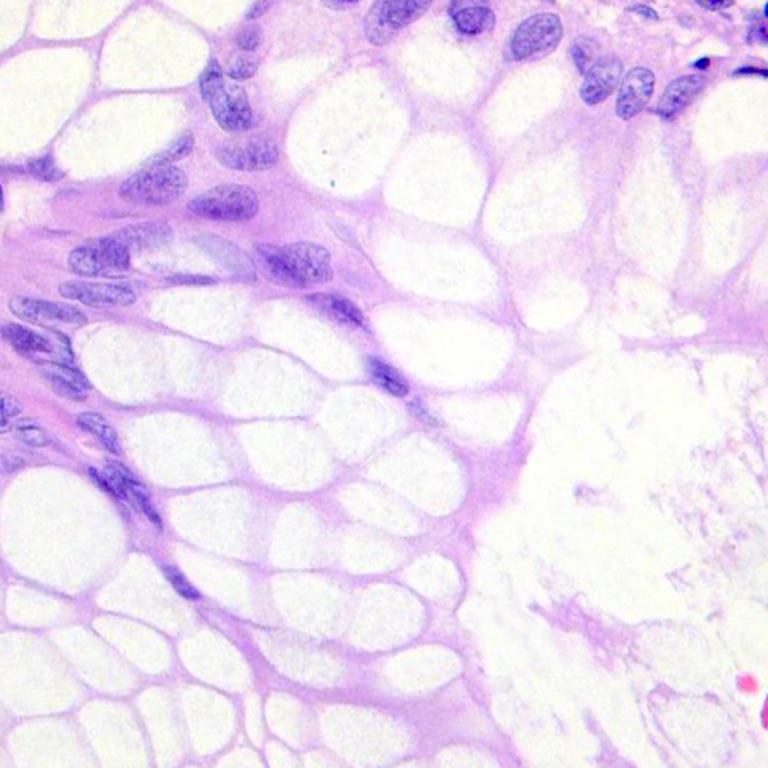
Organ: colon
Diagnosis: benign